Interaction volume radius: 5 \u00c5
Interaction volume height: 20 \u00c5
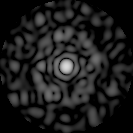
Disorder parameter: 0.8401